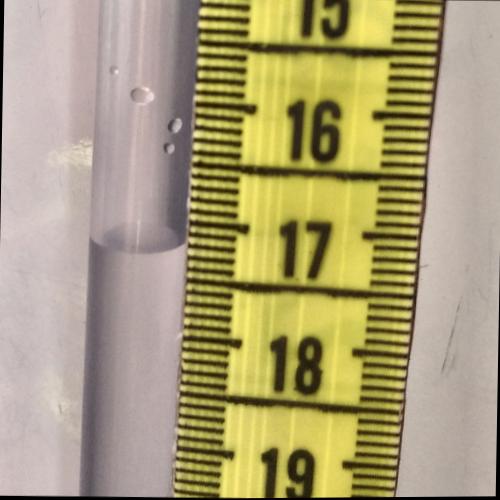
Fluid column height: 17.2 cm